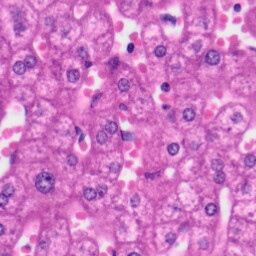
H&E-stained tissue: Liver